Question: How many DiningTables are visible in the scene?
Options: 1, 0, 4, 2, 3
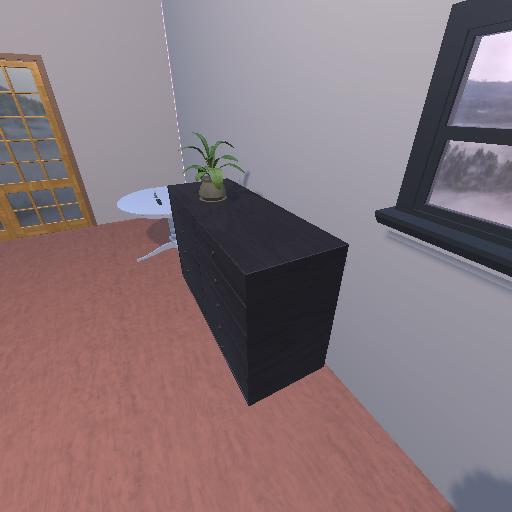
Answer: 1